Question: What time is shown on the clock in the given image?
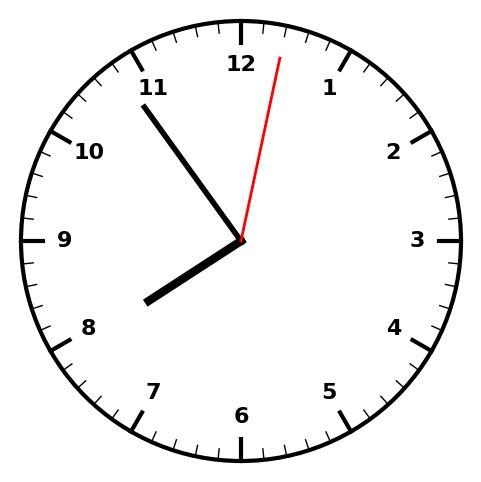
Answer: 07:54:02